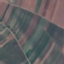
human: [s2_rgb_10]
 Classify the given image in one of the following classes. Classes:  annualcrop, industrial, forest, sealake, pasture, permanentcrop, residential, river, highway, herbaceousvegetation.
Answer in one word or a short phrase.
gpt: PermanentCrop